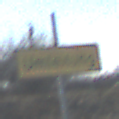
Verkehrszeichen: Umleitungsankuendigung
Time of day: MorningAfternoon
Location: Outdoor (Nature)
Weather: PartlyCloudy
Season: NotSpecified
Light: Natural